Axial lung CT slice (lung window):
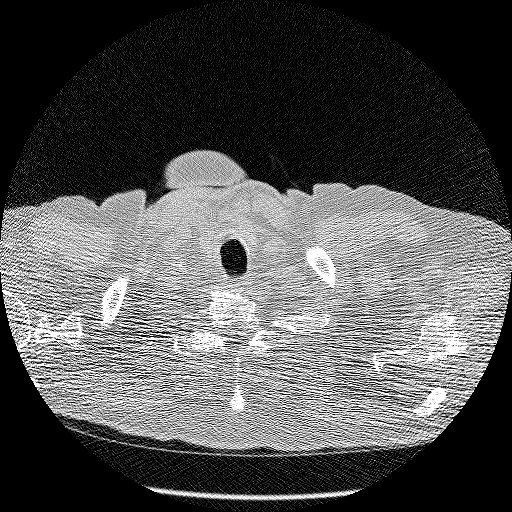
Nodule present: no